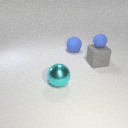
large gray rubber cube below small blue rubber sphere